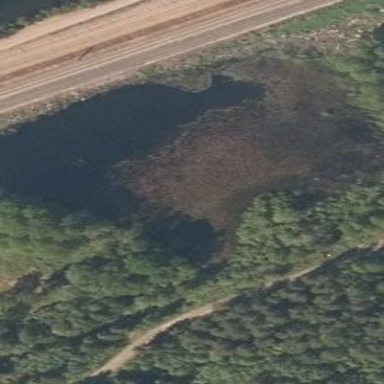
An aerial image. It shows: Pond surrounded by natural water.